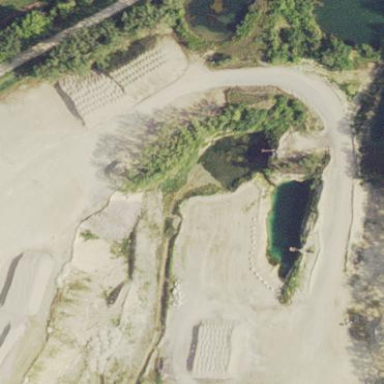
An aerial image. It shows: Quarry that is man-made.